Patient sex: F
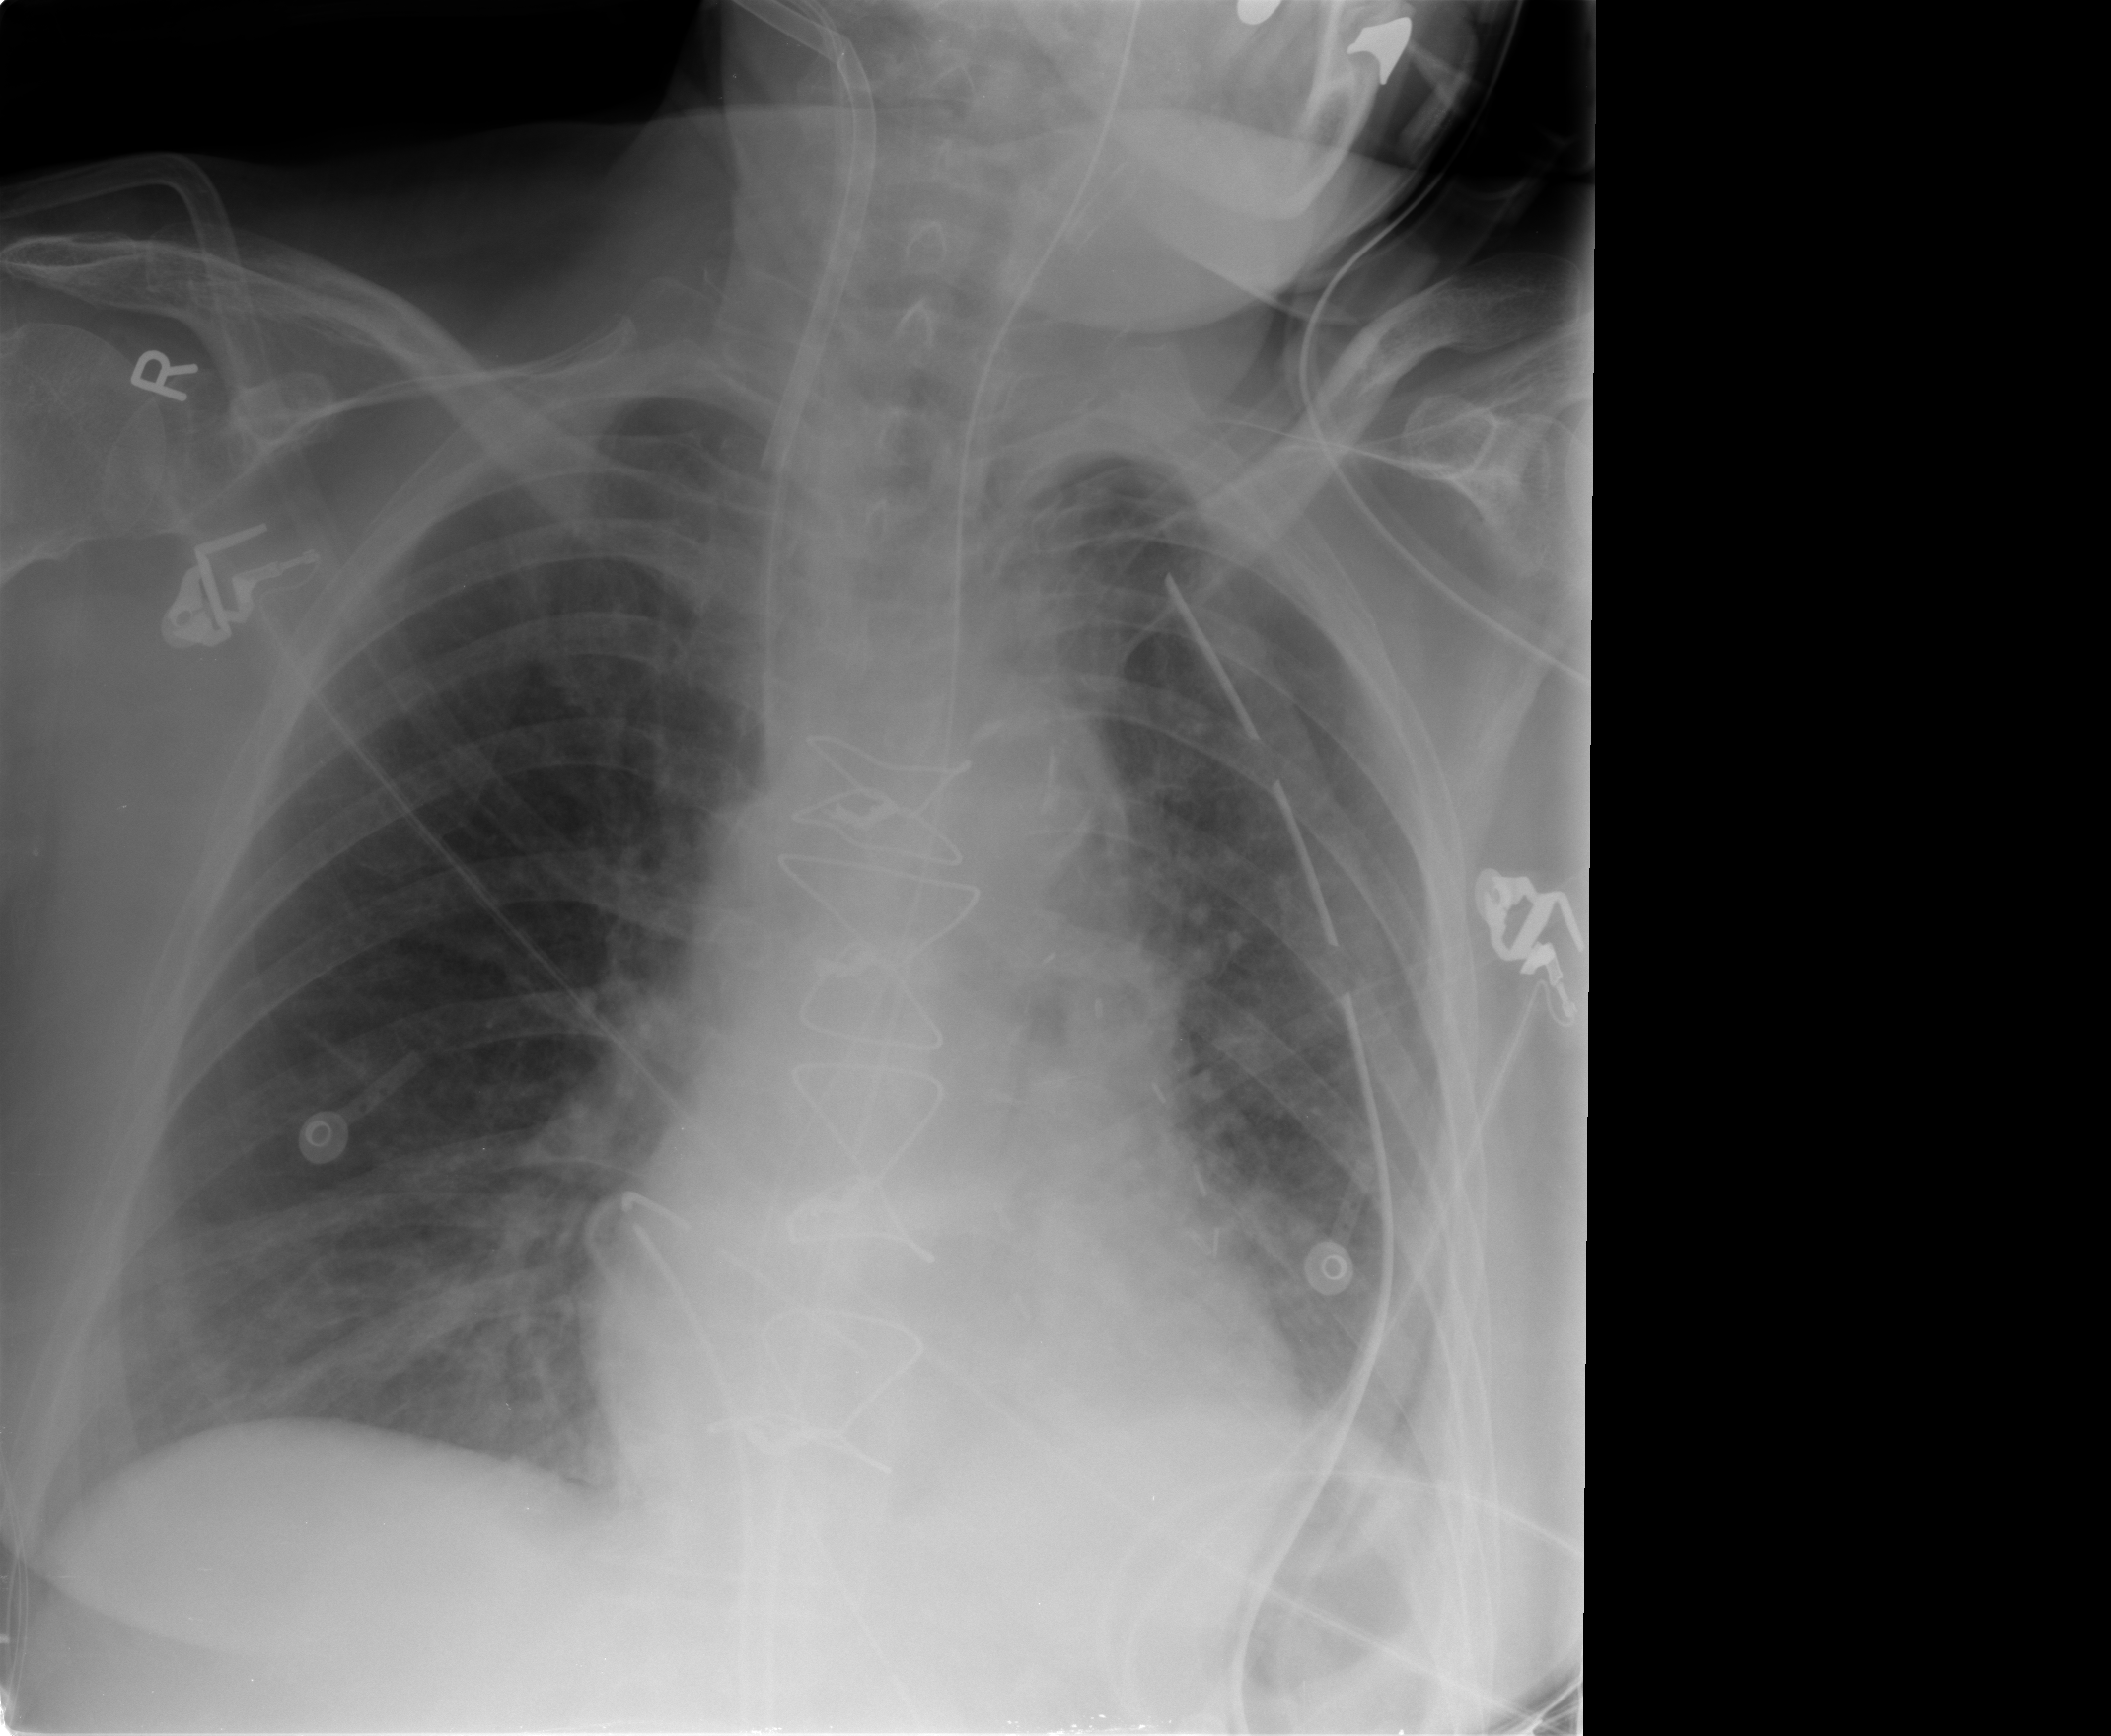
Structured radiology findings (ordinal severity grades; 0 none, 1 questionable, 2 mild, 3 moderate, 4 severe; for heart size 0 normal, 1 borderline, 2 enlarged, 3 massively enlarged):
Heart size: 0
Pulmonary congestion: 2
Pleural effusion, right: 0
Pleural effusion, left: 0
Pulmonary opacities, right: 0
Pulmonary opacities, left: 0
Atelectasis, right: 2
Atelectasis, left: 1